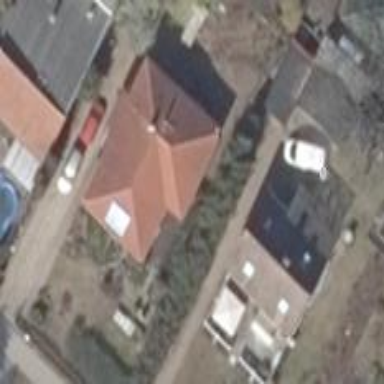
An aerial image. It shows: Simple house.